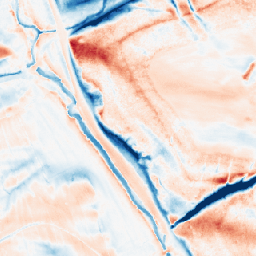
Category: classical
Decomposition family: gaussian_anisotropic
Decomposition parameters: sigma_x: 2
sigma_y: 10
Upsampling method: nearest
Upsampling parameters: scale: 8
Upsampling scale: 8